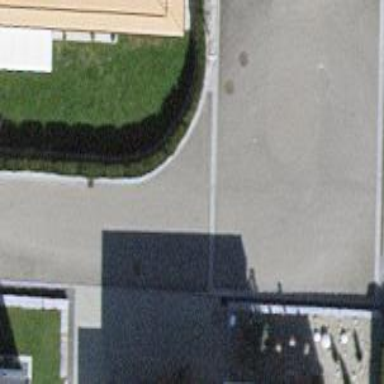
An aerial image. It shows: Residential road with asphalt surface. There are parallel on-street parking lanes on both sides.